Question: I have a Genymotion device in another local PC (due to slow performance) and Android Studio in another development PC. I can connect any Genymotion device which is below API21 from my development PC (using ) but any device with API21 shows offline in my development PC, though adb can connect well. In the "device choose" panel and device monitor, it shows 'offline'. But in the remote PC, the same device is online and workable. Why does it show 'online' for devices with API below 21, and 'offline' for API 21+.
I get the following after connecting to my remote Genymotion device. But the same device works on that remote host well. Any devices below API21 shows 'online'.

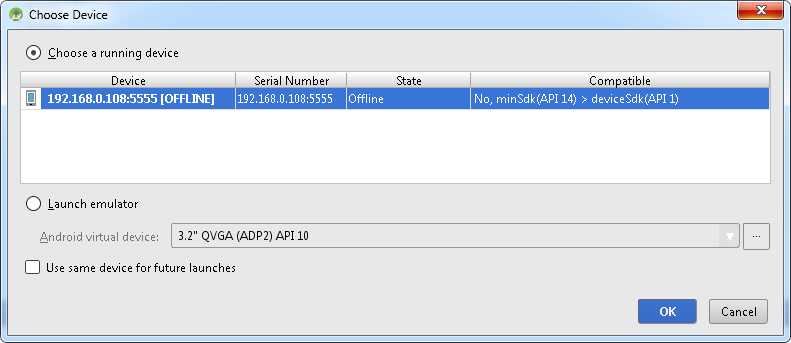
Answer: I think I got it right myself by trial n error.After connecting the remote genymotion device(API21),I found that there are several adb process in task manager for A SINGLE genymotion device.Then I manually stopped all "adb" process from windows task manager on remote machine (or adb kill-server command for all adb process,in my case there were more). Then using adb command I restarted and connected again the same remote device frm development machine. Somehow it is connected and shows ONLINE now and works as expected. I dont know why it happens to devices < API21. The other device >=API21 connects directly and shows online.The problem seems to be multiple adb process on remote machine for a single genymotion device of only API21.